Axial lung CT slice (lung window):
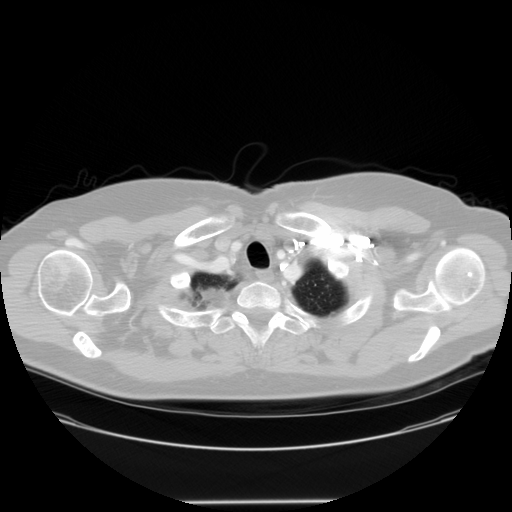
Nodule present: no